Field crop: tomato
Growth stage: 1
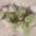
Species: portulaca